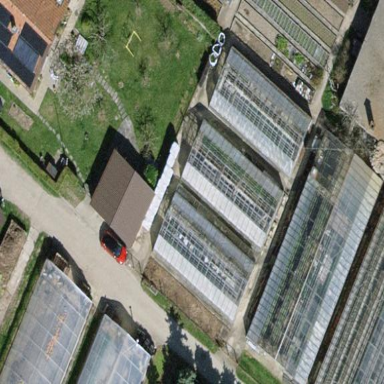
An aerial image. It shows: Greenhouse used for horticulture.